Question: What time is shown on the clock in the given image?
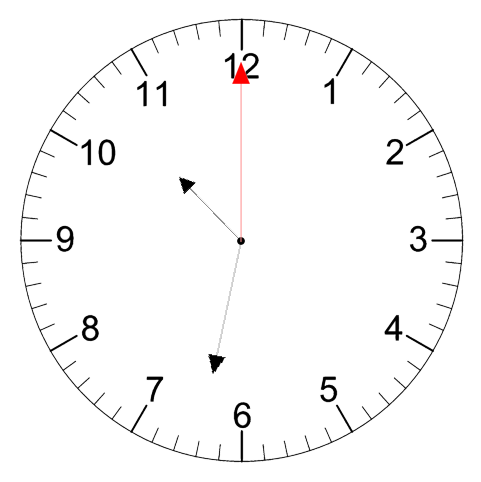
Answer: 10:32:00